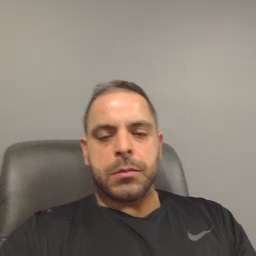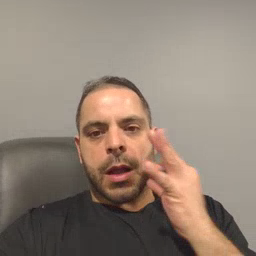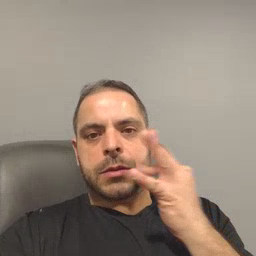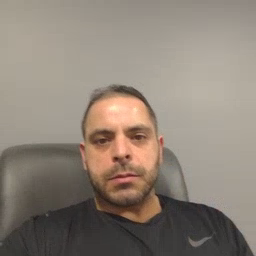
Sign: cat